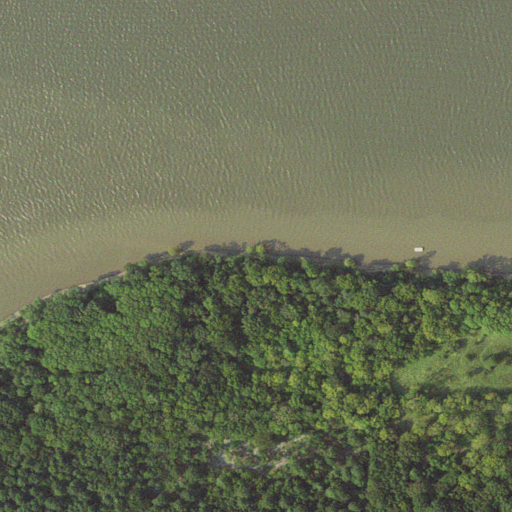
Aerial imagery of cape in Virginia named Maycocks Point containing open water, mixed forest, deciduous forest, open development, shrub, and evergreen forest